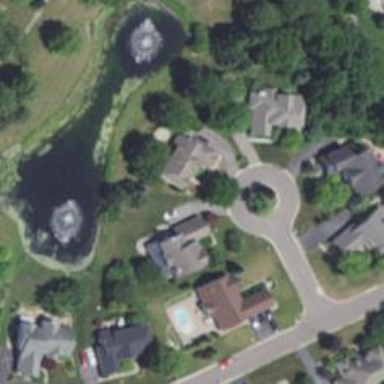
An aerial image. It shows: Picturesque pond located within basin area.